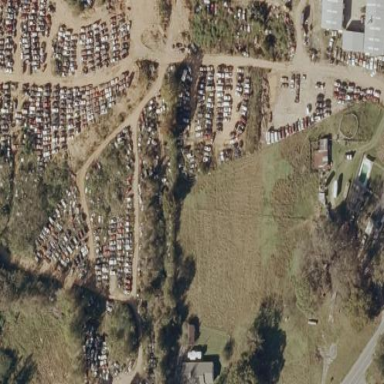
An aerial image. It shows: Scrap yard located in industrial area.